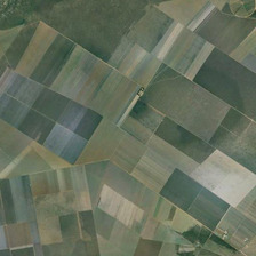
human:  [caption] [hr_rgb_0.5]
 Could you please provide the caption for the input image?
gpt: The grass was fluttering in the breeze.

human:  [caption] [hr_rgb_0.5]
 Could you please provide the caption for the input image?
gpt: Green grass caught in the wind.

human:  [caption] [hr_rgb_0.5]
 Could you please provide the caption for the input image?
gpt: All parts of the paddy field are very beautiful.

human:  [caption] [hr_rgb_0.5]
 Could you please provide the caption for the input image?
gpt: The grass was floating in the breeze.

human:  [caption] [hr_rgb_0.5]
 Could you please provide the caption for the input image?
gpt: Every paddy field is beautiful.